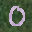
Label: 0